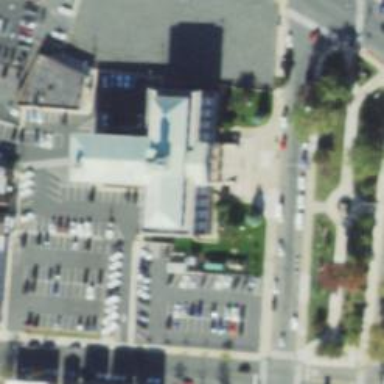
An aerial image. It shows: Town hall building.